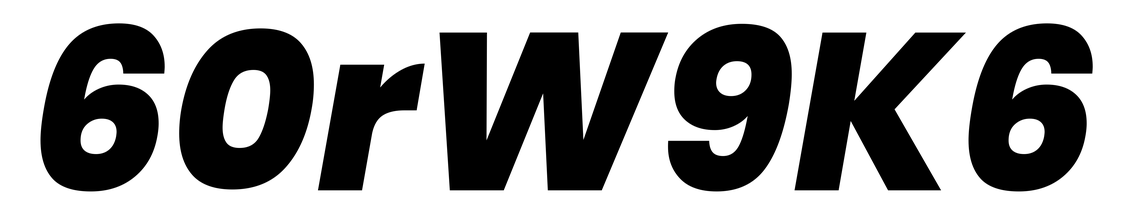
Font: Poppins-ExtraBoldItalic